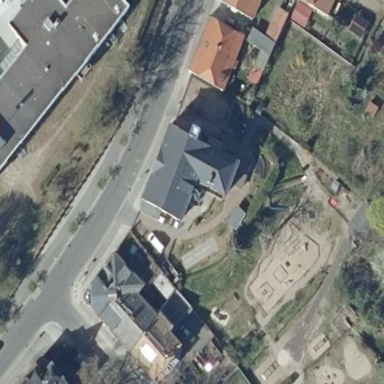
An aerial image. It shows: Kindergarten building.